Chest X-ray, PA view. Patient: 67 years old, sex M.
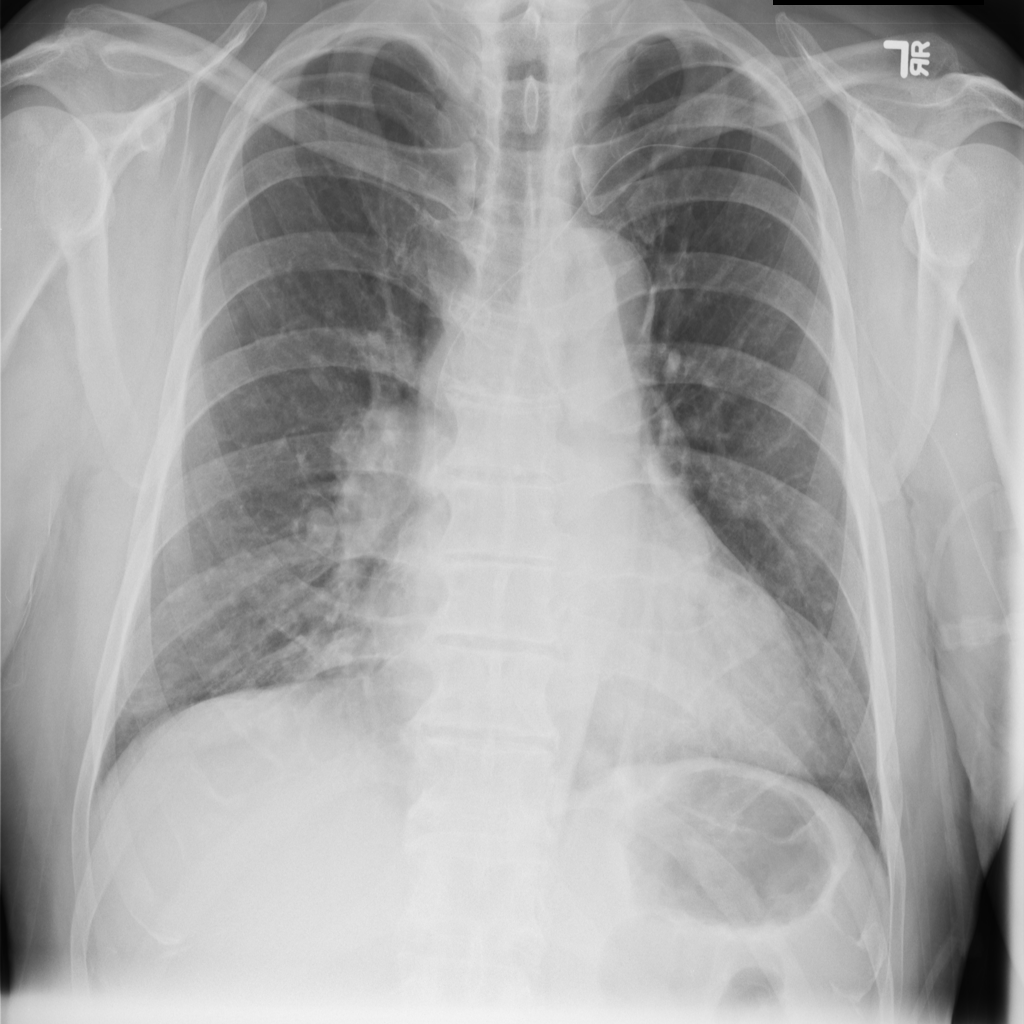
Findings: Atelectasis